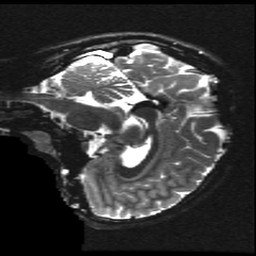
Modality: T2w
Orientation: sagittal
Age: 14
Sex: female
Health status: ill
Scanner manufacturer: ge
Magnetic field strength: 3 T
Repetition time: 7.5 s
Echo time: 0.1015 s